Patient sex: F
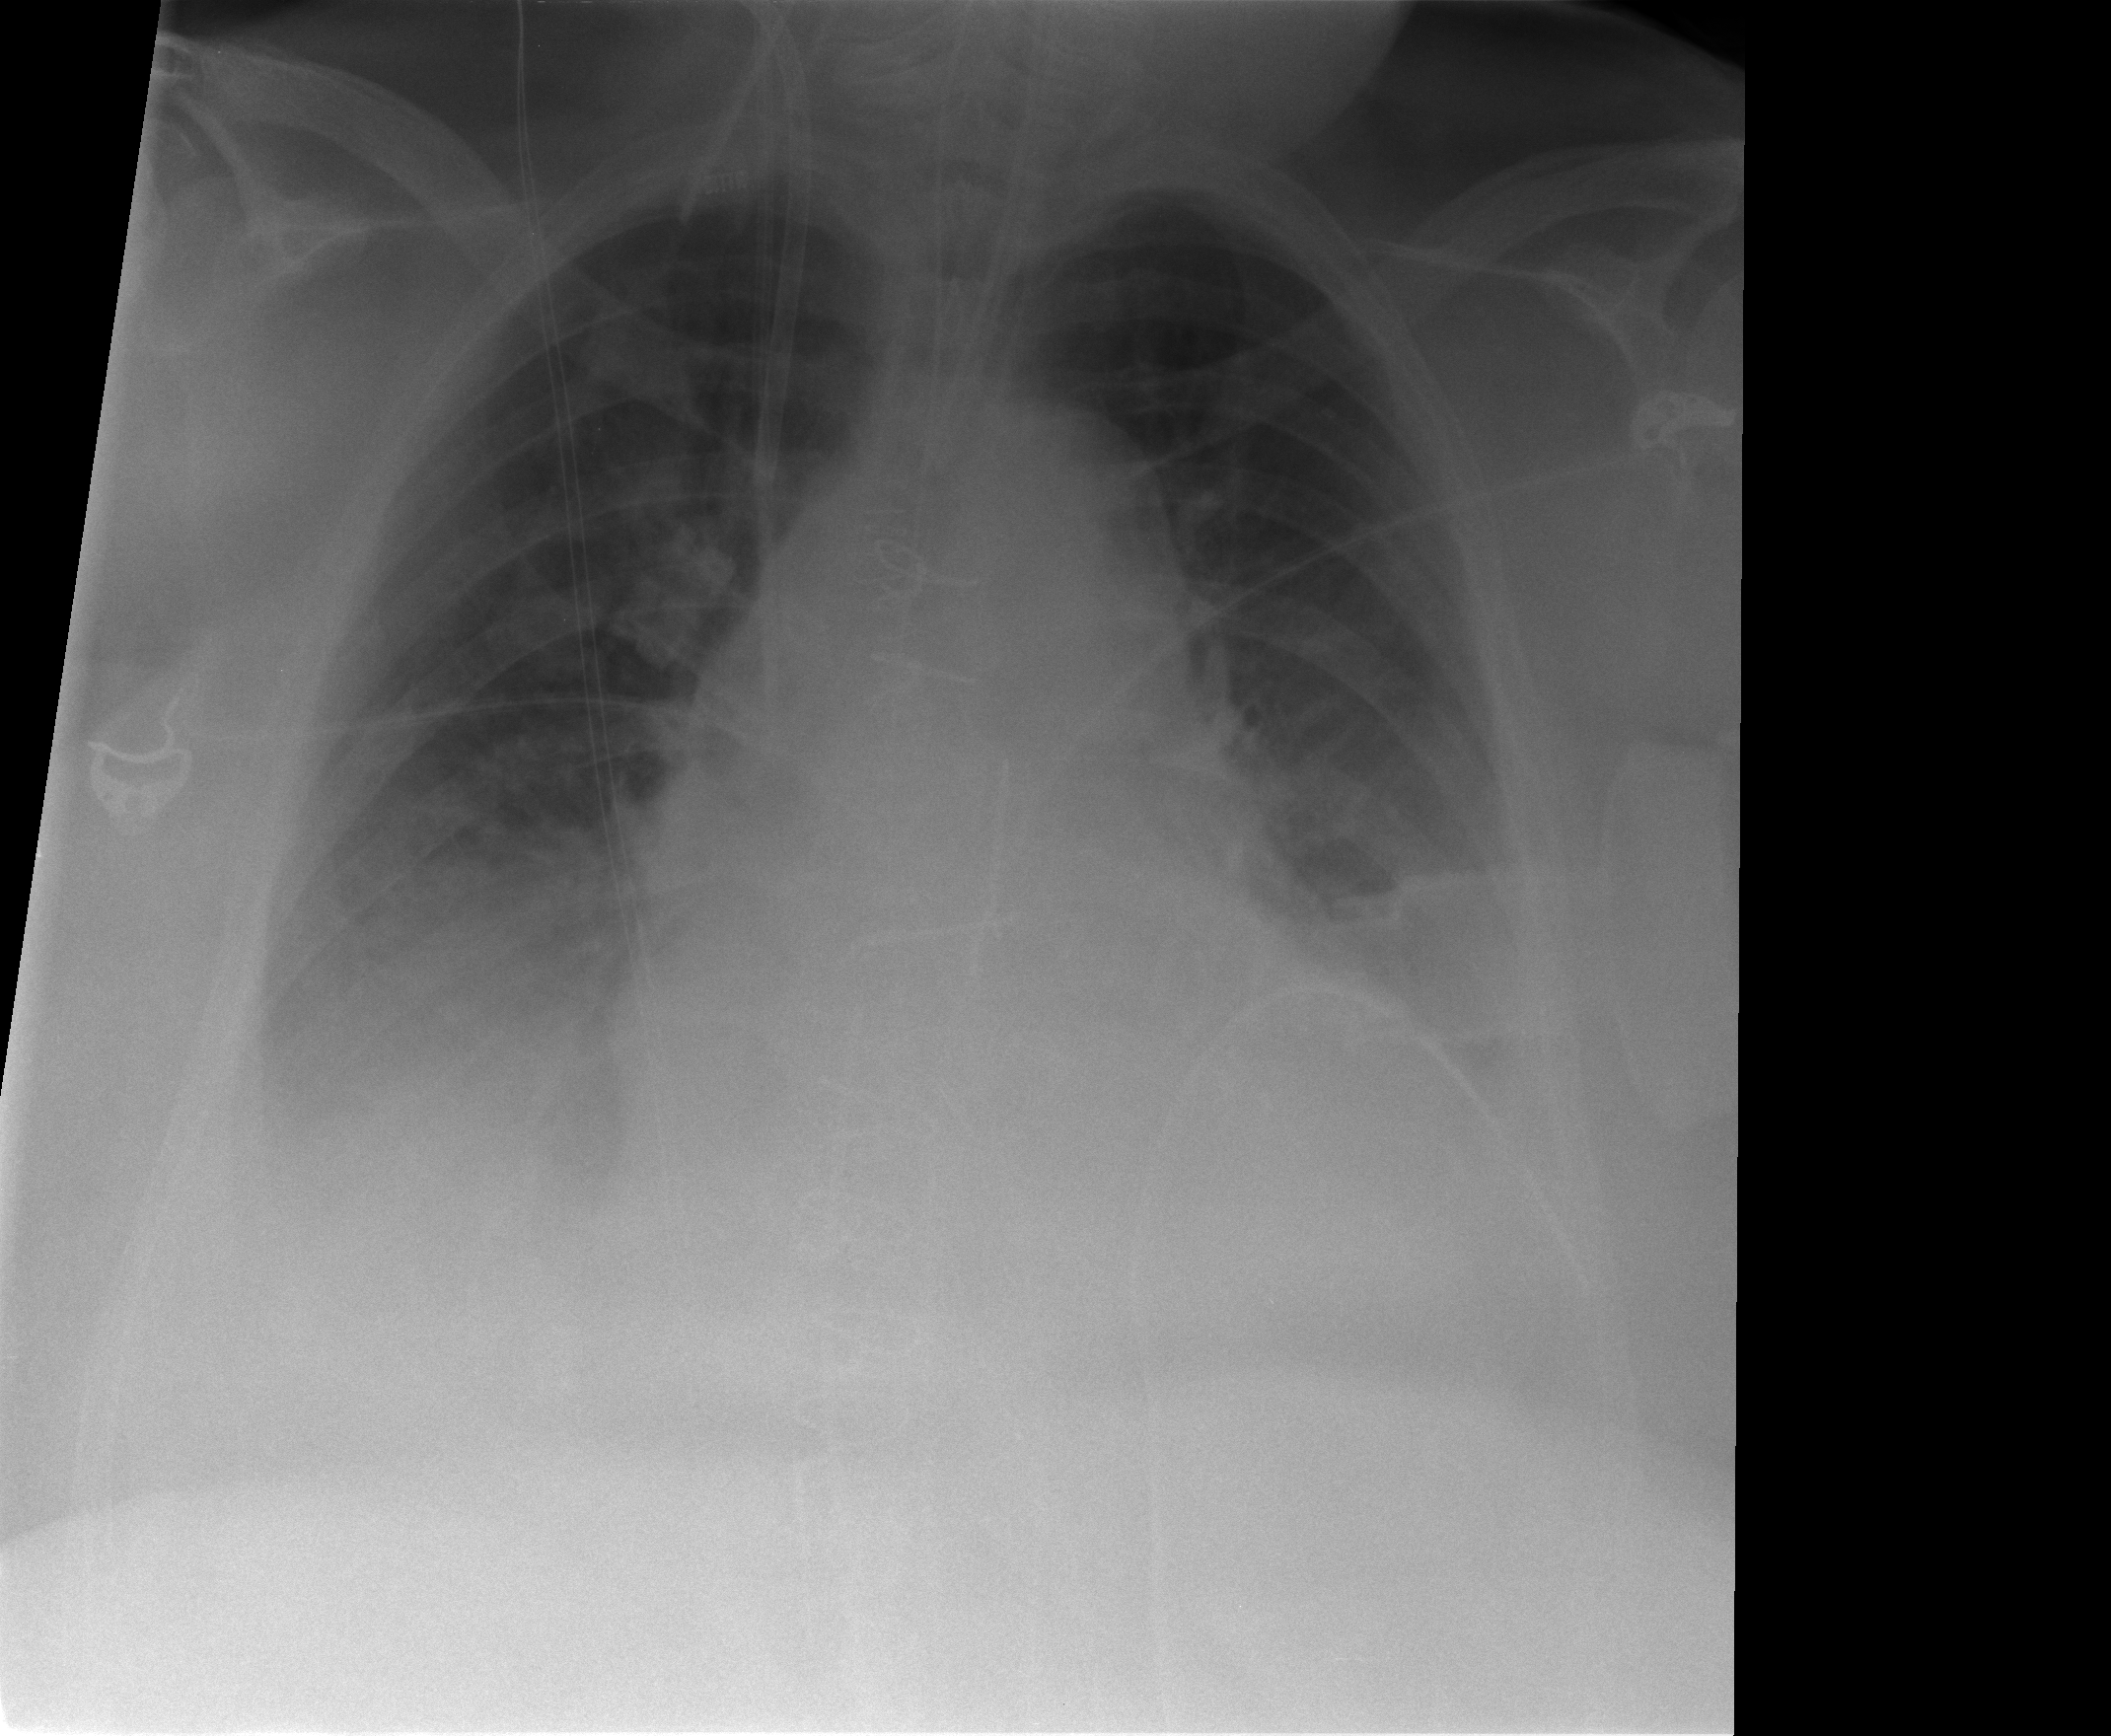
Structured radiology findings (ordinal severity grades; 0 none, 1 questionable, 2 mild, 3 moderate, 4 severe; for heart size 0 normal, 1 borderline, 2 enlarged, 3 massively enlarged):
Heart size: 2
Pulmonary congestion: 1
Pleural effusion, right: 3
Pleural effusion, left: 2
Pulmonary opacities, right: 0
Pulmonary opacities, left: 0
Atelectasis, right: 2
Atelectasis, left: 2